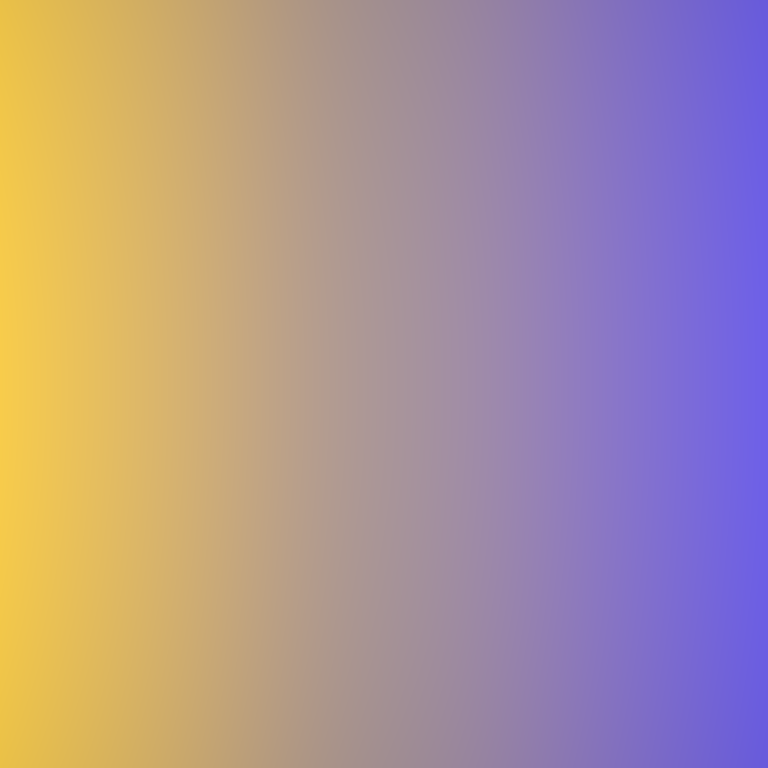
Abstract light effect, smooth gradient from golden yellow to deep blue, serene atmosphere, soft glow, no room, no furniture, no objects.